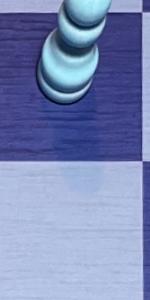
Label: Empty